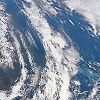
Label: cloud